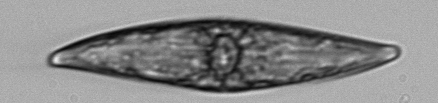
Label: Pleurosigma